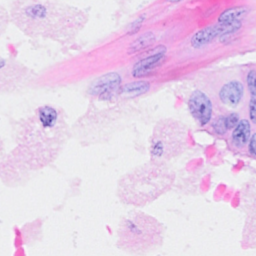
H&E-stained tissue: Breast